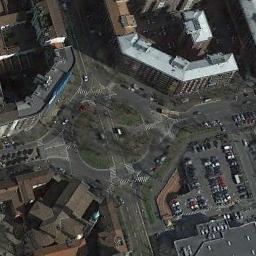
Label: roundabout